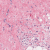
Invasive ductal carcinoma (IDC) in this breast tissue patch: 0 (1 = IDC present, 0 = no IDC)